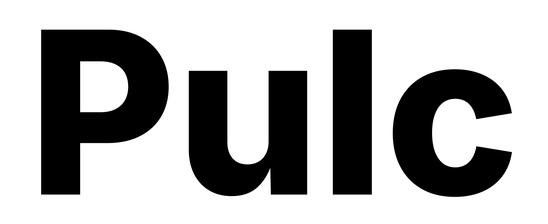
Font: Inter_ExtraBold